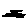
Label: zigzag